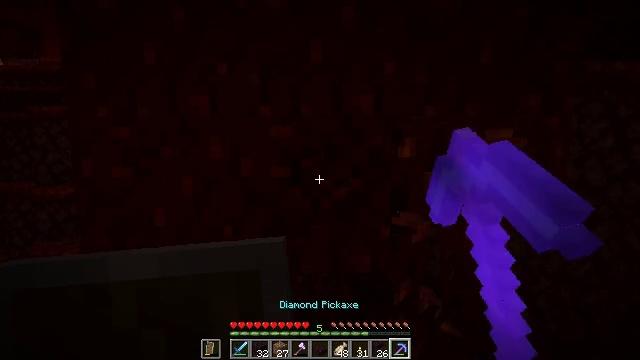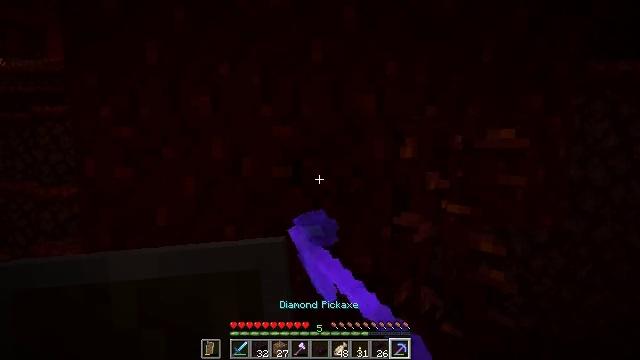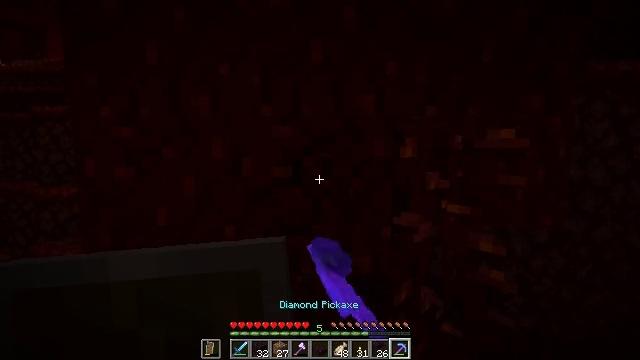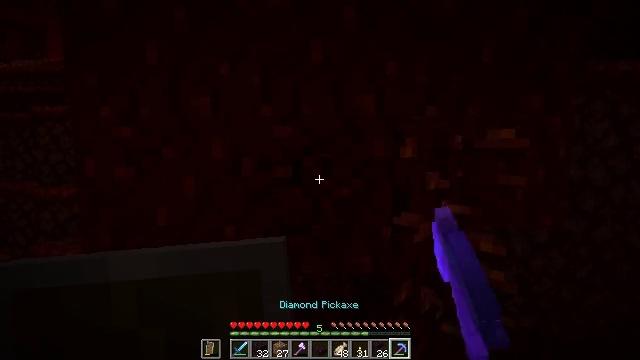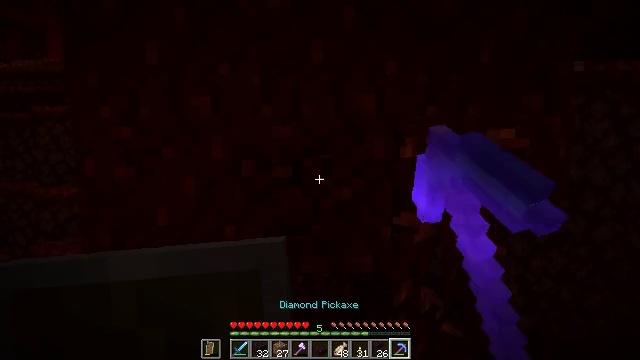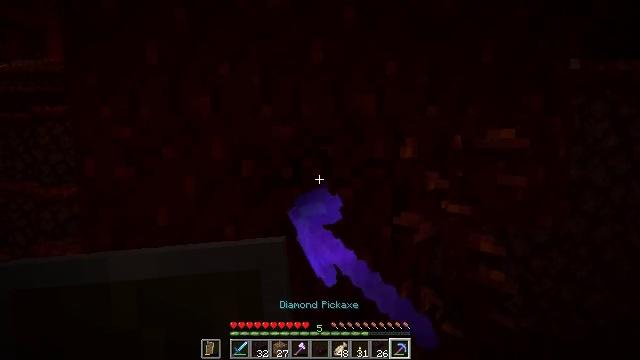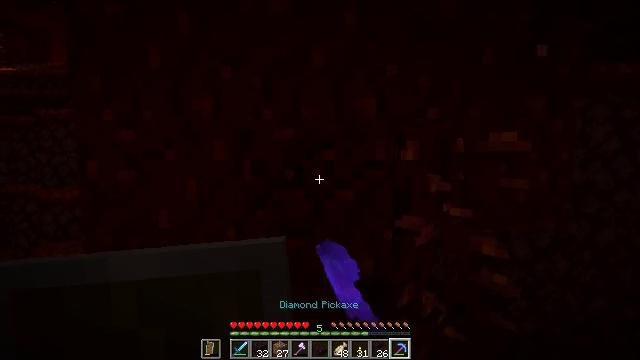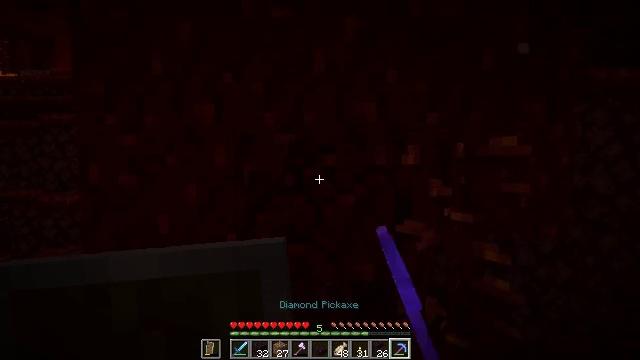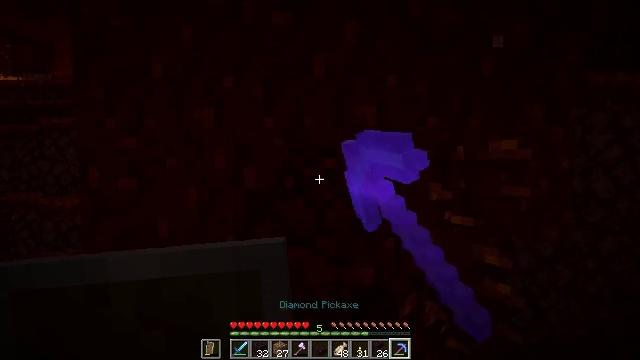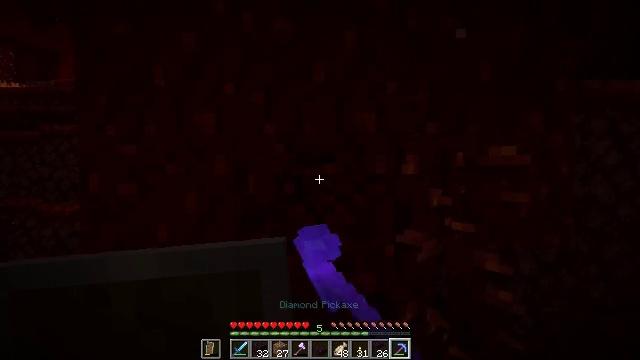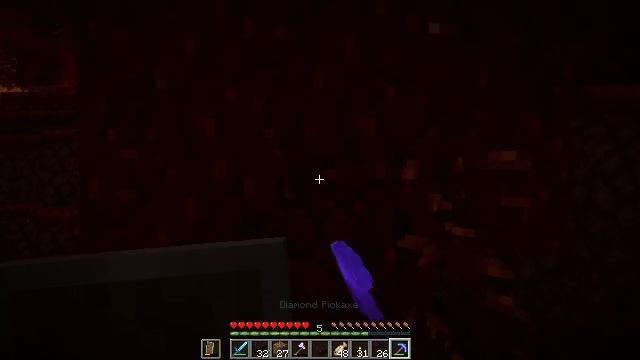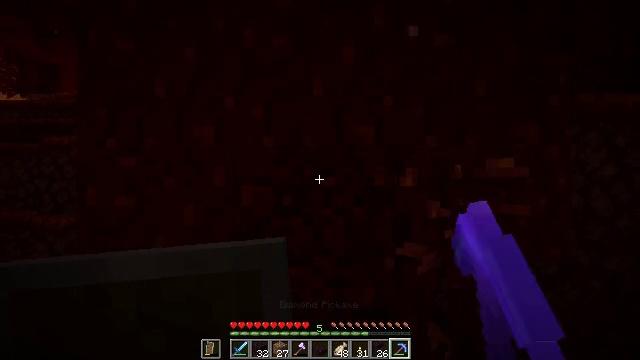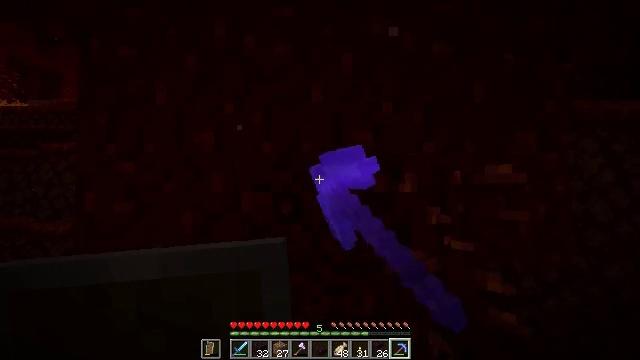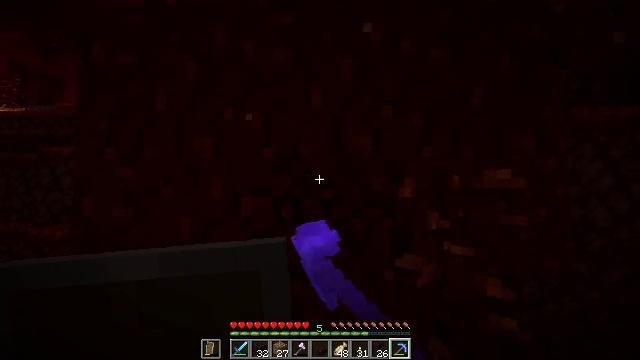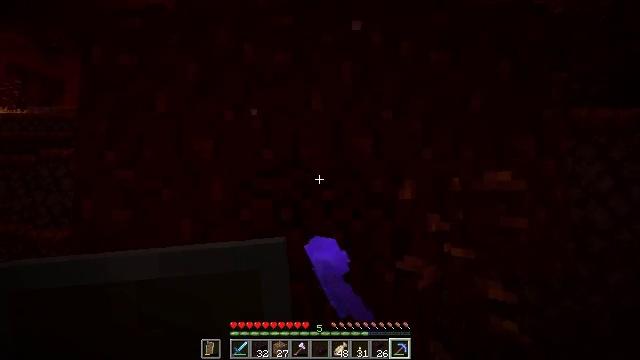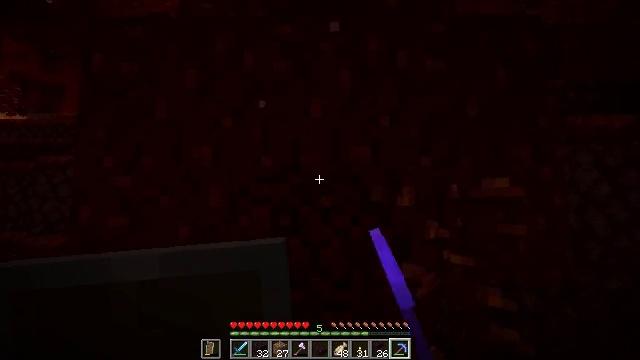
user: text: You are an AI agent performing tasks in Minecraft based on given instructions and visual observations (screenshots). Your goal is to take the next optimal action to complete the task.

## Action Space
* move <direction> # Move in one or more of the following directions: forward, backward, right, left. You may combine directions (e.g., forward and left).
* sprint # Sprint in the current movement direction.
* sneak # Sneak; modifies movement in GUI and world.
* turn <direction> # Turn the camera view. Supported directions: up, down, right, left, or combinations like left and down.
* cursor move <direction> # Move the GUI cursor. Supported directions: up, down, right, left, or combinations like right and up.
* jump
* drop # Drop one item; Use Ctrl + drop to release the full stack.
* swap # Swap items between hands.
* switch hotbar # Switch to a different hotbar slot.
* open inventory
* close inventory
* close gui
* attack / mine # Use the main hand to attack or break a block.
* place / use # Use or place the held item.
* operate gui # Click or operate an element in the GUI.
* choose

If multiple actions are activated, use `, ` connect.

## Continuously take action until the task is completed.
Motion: motion action
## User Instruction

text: Break the nether wart block with a tool.
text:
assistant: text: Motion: sneak, attack / mine
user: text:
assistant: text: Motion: sneak, attack / mine
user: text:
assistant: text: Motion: sneak, attack / mine
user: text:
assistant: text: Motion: sneak, attack / mine
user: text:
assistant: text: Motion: sneak, attack / mine
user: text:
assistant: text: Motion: sneak, attack / mine
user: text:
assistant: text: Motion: sneak, turn up, attack / mine
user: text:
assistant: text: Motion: sneak, attack / mine
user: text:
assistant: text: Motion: sneak, turn up, attack / mine
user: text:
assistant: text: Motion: sneak, turn up, attack / mine
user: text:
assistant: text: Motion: sneak, turn up, attack / mine
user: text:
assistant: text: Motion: sneak, turn up, attack / mine
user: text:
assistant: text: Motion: sneak, turn up, attack / mine
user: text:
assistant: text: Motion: sneak, attack / mine
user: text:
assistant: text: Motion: sneak, turn up, attack / mine
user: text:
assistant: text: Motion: sneak, turn up, attack / mine
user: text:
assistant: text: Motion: sneak, attack / mine
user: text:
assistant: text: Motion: sneak, attack / mine
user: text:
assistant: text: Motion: sneak, attack / mine
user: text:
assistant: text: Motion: sneak, attack / mine
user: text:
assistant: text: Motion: sneak, attack / mine
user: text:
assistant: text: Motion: sneak, attack / mine
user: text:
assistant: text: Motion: sneak, attack / mine
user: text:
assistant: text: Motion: sneak, attack / mine
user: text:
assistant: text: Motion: sneak, turn left and up, attack / mine
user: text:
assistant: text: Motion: sneak, turn left and up, attack / mine
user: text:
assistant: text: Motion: sneak, turn up, attack / mine
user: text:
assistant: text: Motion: sneak, attack / mine
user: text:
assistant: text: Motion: sneak, attack / mine
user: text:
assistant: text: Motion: sneak, turn down, attack / mine